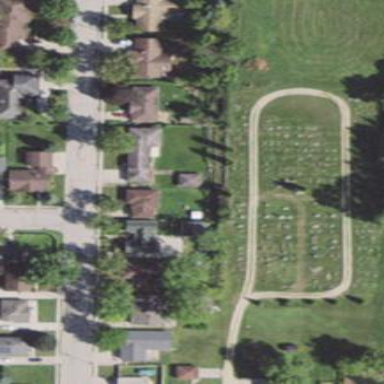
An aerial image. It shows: Cemetery.